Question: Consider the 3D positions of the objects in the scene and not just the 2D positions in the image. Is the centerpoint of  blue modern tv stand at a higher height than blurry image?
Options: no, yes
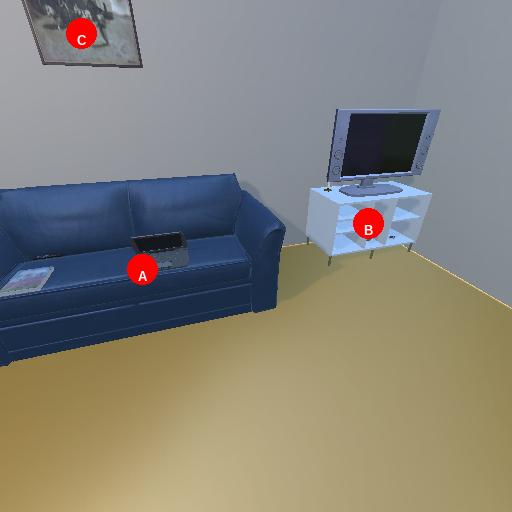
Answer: no